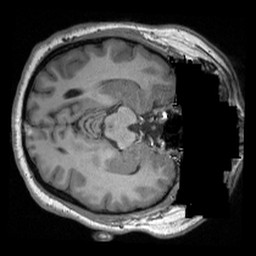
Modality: T1w
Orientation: axial
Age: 20
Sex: female
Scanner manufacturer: siemens
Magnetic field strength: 3 T
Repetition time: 2.3 s
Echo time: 0.00308 s